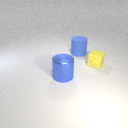
large blue rubber cylinder behind small yellow rubber cube